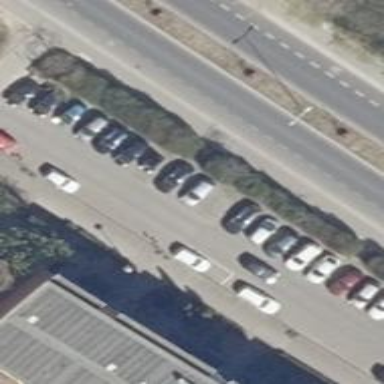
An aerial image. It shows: Residential road with asphalt surface and right lane for parking.